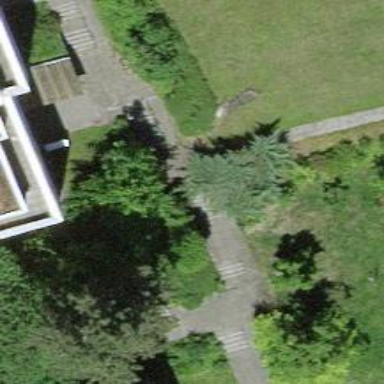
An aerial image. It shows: Set of steps made of paving stones.